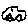
Label: car